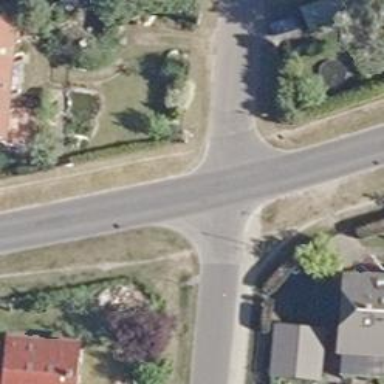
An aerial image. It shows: Residential road with asphalt surface and no sidewalk.